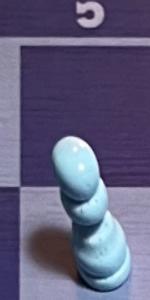
Label: Pawn_White